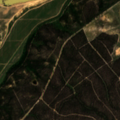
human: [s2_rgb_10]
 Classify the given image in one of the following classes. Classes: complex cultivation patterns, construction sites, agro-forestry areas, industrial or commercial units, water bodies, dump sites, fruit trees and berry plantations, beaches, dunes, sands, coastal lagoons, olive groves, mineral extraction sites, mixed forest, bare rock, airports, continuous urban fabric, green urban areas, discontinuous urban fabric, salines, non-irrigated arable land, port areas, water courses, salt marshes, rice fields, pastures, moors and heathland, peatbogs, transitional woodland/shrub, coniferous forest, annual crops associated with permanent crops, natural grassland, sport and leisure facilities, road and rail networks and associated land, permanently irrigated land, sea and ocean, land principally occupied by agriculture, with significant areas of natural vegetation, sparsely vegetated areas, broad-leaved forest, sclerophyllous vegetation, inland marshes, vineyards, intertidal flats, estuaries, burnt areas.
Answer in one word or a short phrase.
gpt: olive groves, broad-leaved forest, transitional woodland/shrub